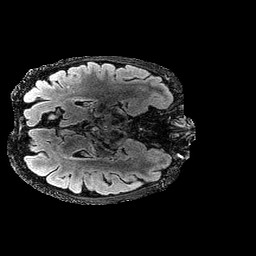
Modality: FLAIR
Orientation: axial
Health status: ill
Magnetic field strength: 3 T